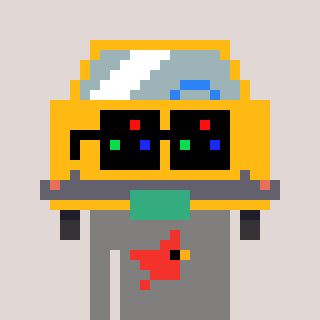
a pixel art character with square black sunglasses, a taxi-shaped head and a bluegrey-colored body on a warm background